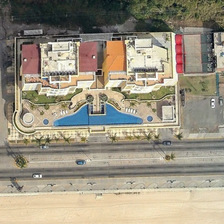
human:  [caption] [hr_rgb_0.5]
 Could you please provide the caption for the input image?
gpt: there is a beach in front of the road .

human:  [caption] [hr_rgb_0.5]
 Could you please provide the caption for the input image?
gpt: there is a beach in front of the road .

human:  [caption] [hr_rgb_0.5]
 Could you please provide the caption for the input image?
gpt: there is a wide road in front of the resort .

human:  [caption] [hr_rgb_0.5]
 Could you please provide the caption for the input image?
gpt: there is a wide road in front of the resort .

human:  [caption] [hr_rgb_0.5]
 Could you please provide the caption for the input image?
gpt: there is a wide road in front of the resort .